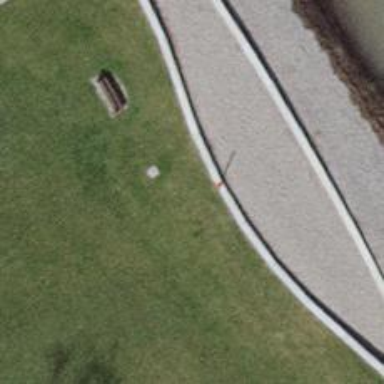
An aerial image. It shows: Bench for seating.